Question: I'm trying to calculate the values shown in the picture in red i.e. the interior angles.
I've got an array of the points where lines intersect and have tried using the dot-product but it only returns the smallest angles. I need the full range of internal angles (0-359) but can't seem to find much that meets this criteria.

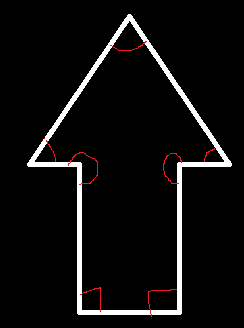
Answer: Assuming your angles are in standard counterclockwise format, the following should work:
'''
void angles(double points[][2], double angles[], int npoints){
for(int i = 0; i < npoints; i++){
int last = (i - 1 + npoints) % npoints;
int next = (i + 1) % npoints;
double x1 = points[i][0] - points[last][0];
double y1 = points[i][1] - points[last][1];
double x2 = points[next][0] - points[i][0];
double y2 = points[next][1] - points[i][1];
double theta1 = atan2(y1, x1)*180/3.1415926358979323;
double theta2 = atan2(y2, x2)*180/3.1415926358979323;
angles[i] = (180 + theta1 - theta2 + 360);
while(angles[i]>360)angles[i]-=360;
}
}
'''
Obviously, if you are using some sort of data structure for your points, you will want to replace 'double points[][2]' and references to it with references to your data structure.